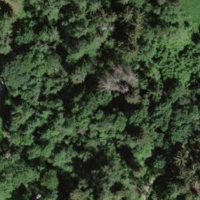
EUNIS habitat code: 43
Species observed at this site:
Astrantia major
Sorbus aucuparia